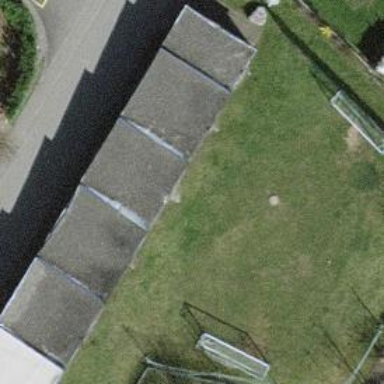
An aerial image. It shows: Group of garages.